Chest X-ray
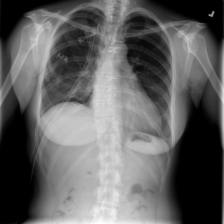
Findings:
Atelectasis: positive
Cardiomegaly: negative
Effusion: positive
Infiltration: negative
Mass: negative
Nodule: negative
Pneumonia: negative
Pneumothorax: positive
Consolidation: negative
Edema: negative
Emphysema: negative
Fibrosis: negative
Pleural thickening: negative
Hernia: negative